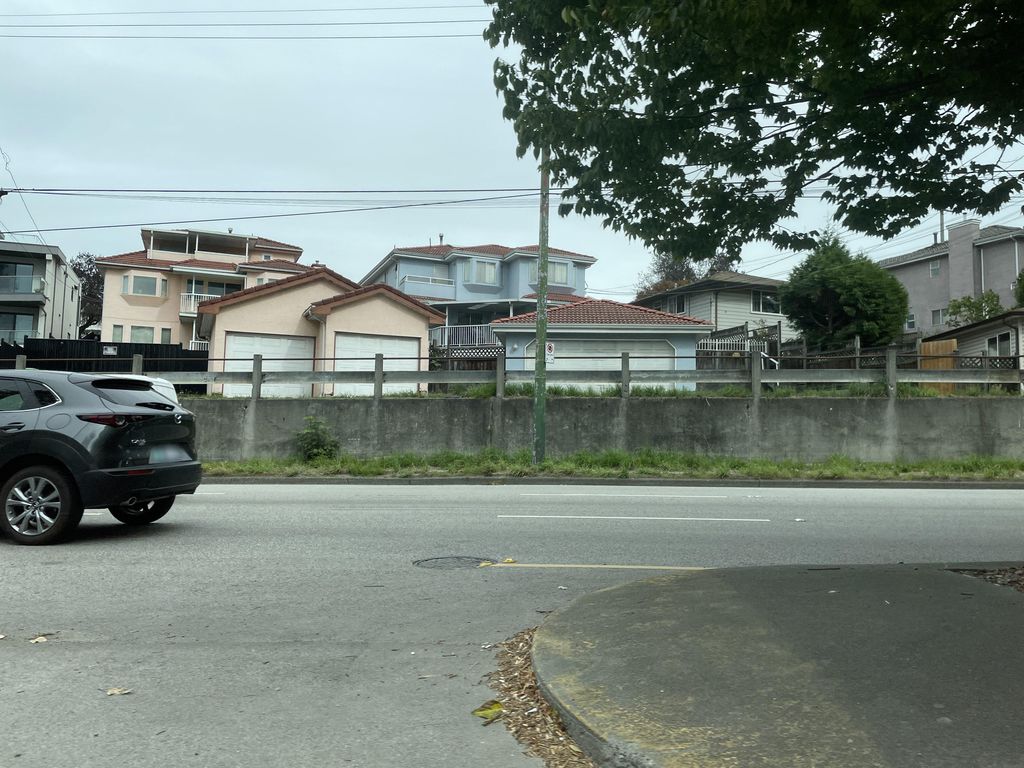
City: vancouver